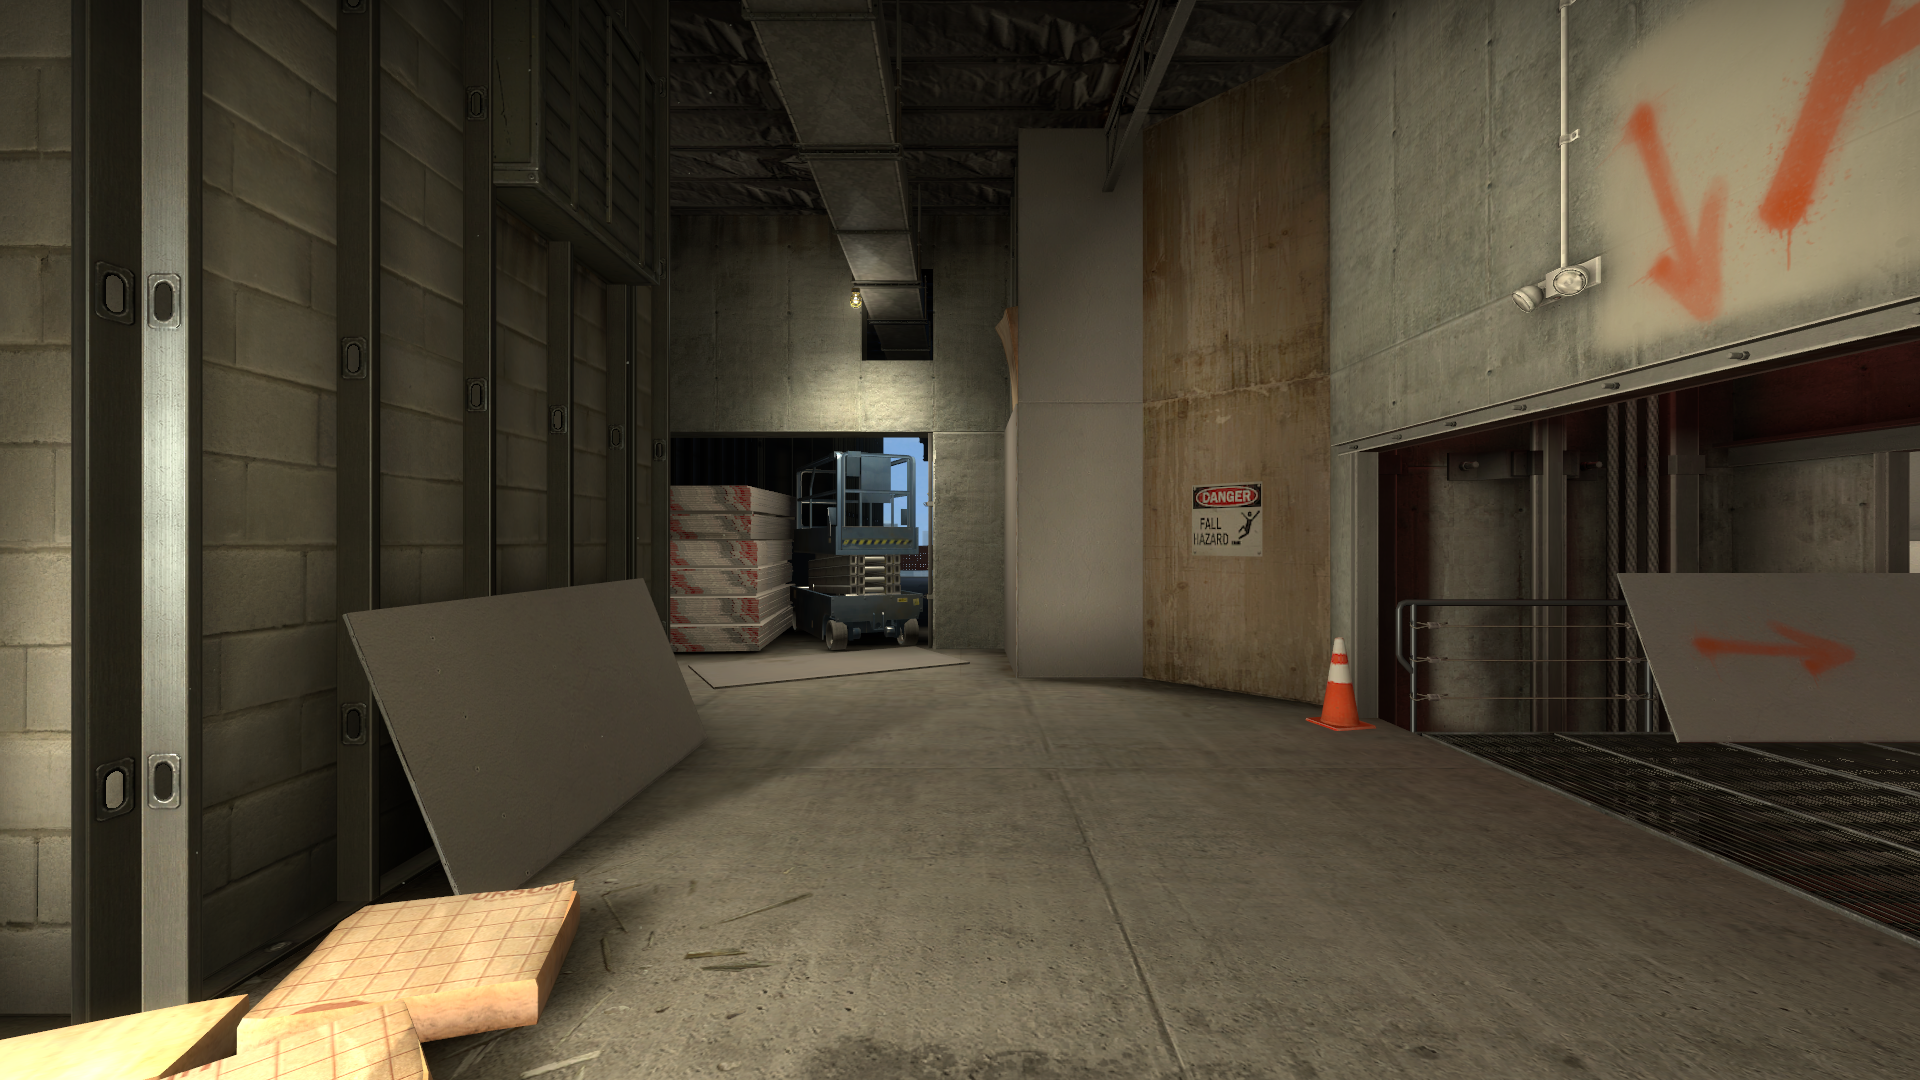
Map: de_vertigo